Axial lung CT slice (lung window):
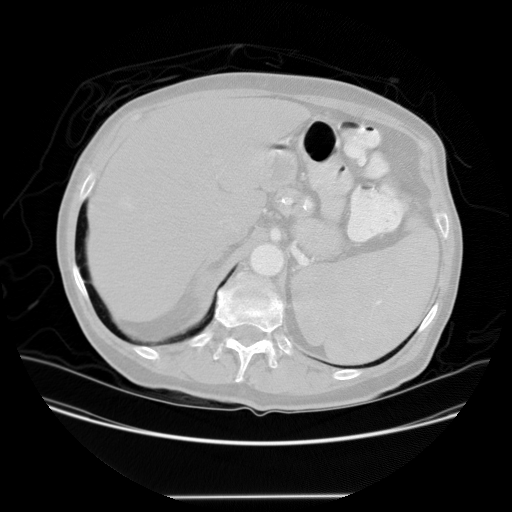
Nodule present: no